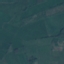
Land use / land cover: Pasture